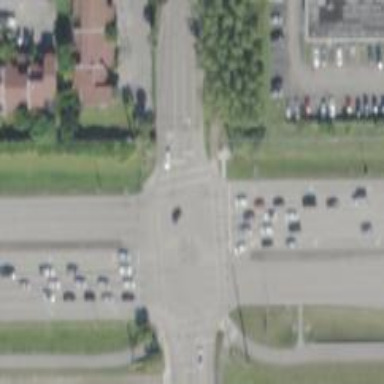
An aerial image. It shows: Uncontrolled crossing on footway.